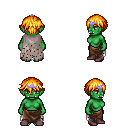
a pixel art fantasy rpg character, female body template, orc, green skin, gray tattered cape, robe skirt, light blonde short bangs hairstyle, purple tiara, maroon shoes, four views (front, back, left, right), 2x2 character sprite sheet, small pixel art, hard edges, no anti-aliasing